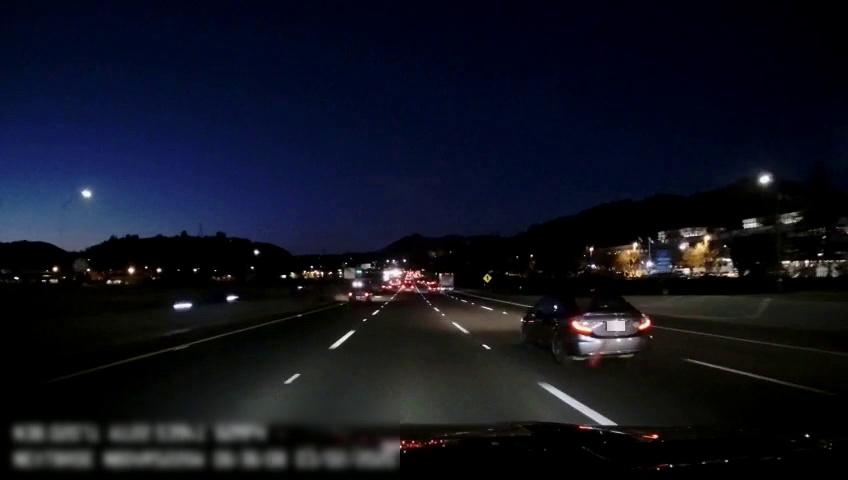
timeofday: Night
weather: Other
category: Drivable Space
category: Vehicles | Car
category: Vehicles | Car
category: Vehicles | Car
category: Vehicles | Car
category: Vehicles | Truck
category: Vehicles | Car
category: Vehicles | Car
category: Vehicles | Car
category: Lanes | Alternate Lane
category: Lanes | Current Lane
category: Lanes | Current Lane
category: Lanes | Alternate Lane
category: Lanes | Alternate Lane
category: Traffic | Signs
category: Traffic | Signs